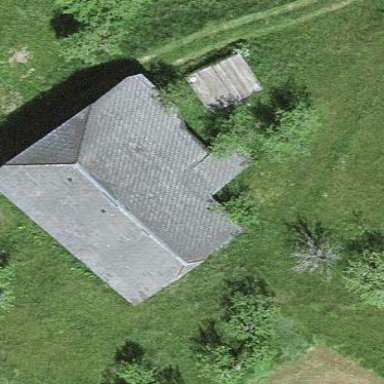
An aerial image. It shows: Farm building.